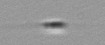
Label: Cylindrotheca_morphotype1